Interaction volume radius: 5 \u00c5
Interaction volume height: 15 \u00c5
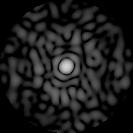
Disorder parameter: 0.8107